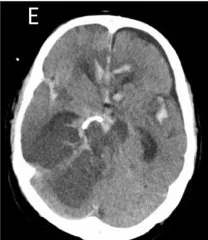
Subarachnoidal hemorrhage from A. Basilaris. (E) Follow-up cCT on day 17 shows demarcation of ischemic areas.
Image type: radiology (ct)